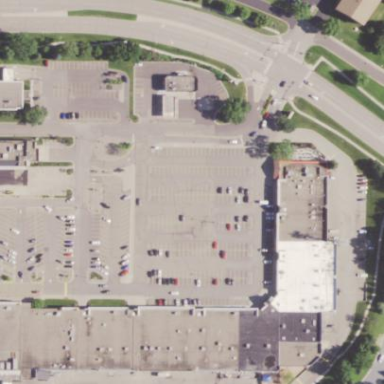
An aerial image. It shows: Parking lot with bus park and ride facility.